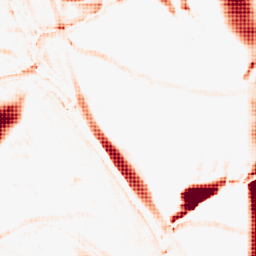
Category: morphological
Decomposition family: morphological_rect
Decomposition parameters: operation: opening
width: 50
height: 10
Upsampling method: sinc_hamming
Upsampling parameters: scale: 4
kernel_size: 4
Upsampling scale: 4